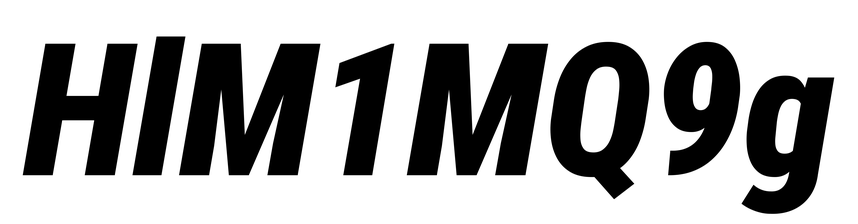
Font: Roboto-Italic_Condensed_Black_Italic